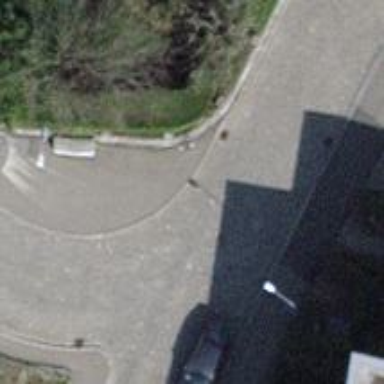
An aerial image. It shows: Raised kerb.